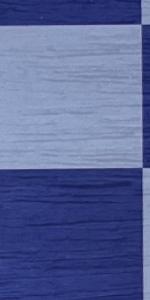
Label: Empty